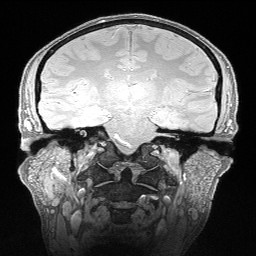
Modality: FLASH
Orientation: sagittal